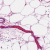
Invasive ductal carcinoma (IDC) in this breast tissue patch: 0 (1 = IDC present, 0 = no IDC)